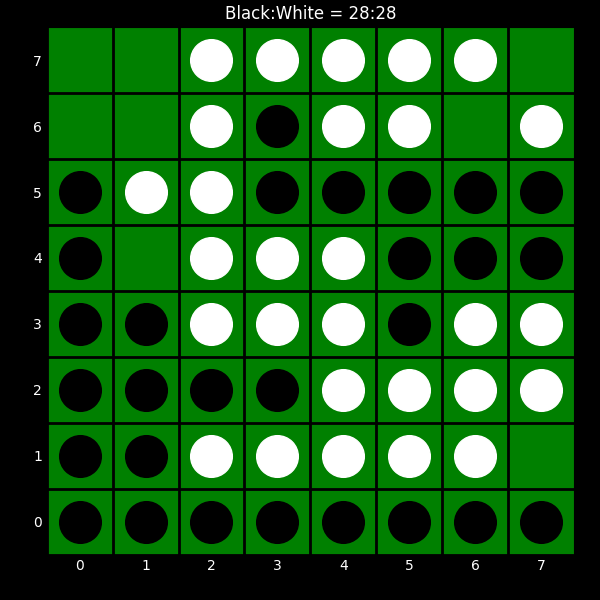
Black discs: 28
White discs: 28